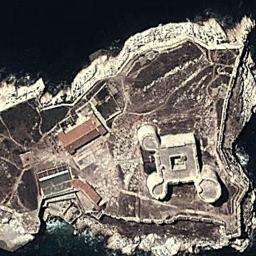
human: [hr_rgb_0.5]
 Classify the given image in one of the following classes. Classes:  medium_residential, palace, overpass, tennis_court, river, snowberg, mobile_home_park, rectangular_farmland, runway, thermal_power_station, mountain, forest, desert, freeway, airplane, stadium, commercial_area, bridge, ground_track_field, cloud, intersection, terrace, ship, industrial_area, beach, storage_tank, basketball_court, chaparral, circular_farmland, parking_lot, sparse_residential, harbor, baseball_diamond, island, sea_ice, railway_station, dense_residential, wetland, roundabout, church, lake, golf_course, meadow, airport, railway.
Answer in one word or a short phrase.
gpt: palace